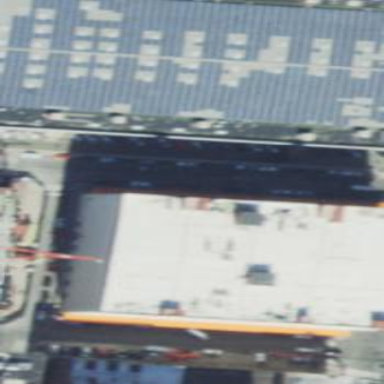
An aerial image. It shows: Wholesale shop housed in building.